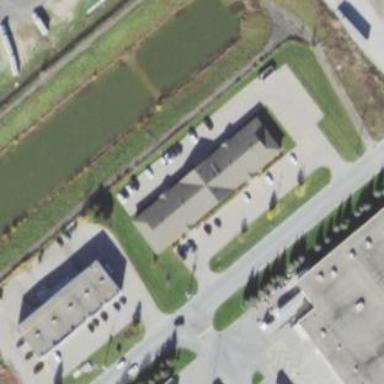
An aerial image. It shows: Commercial building.